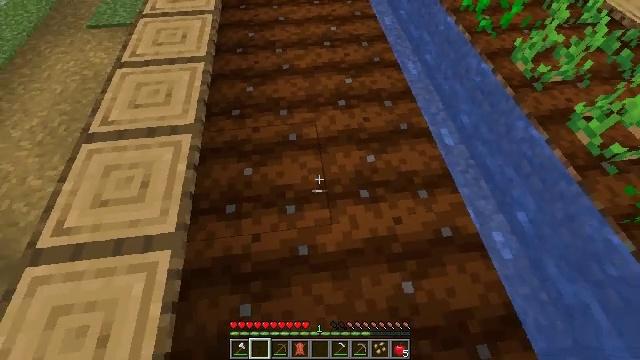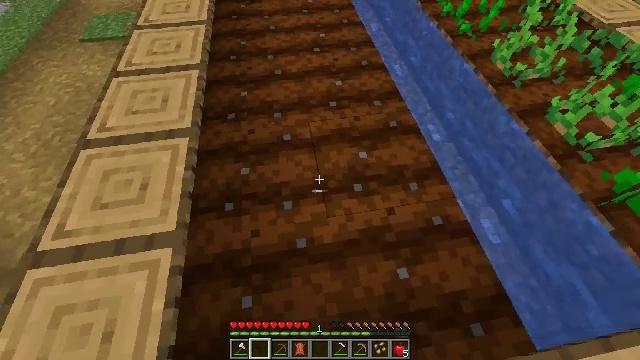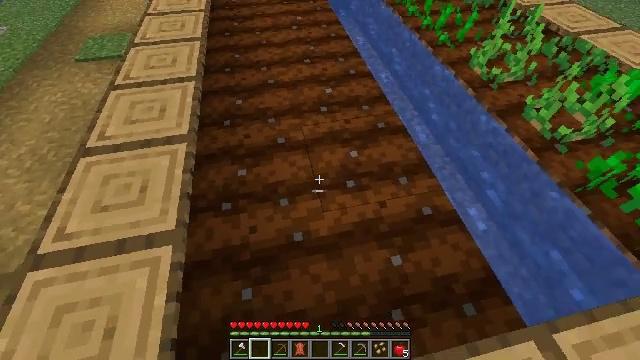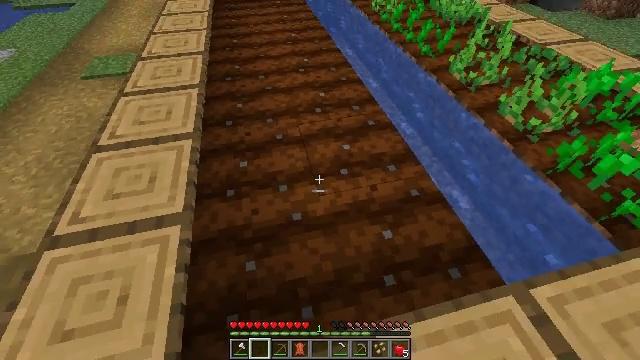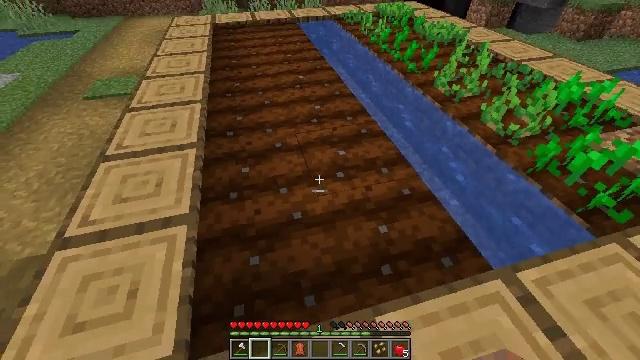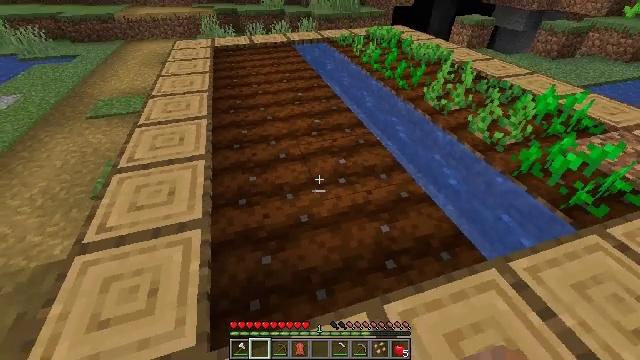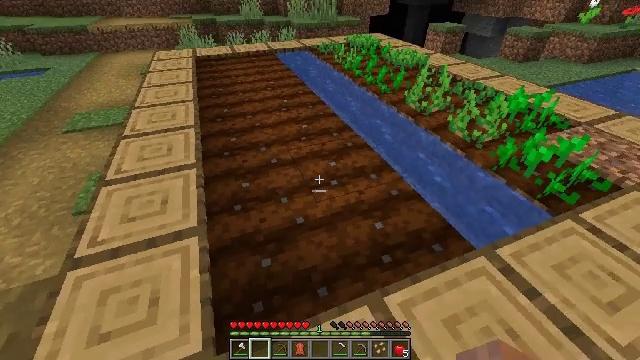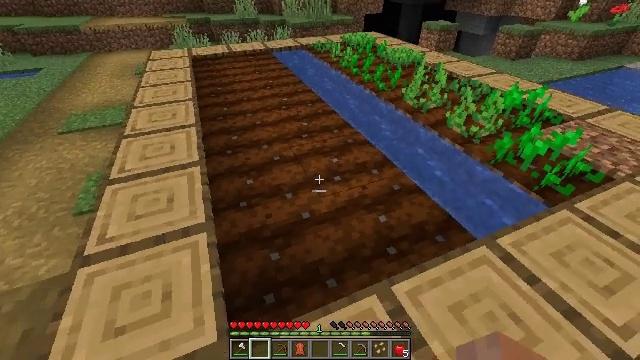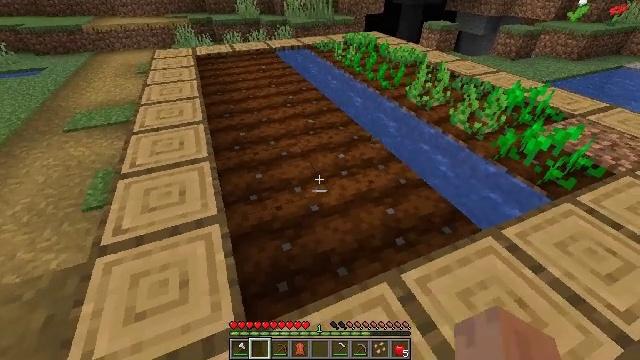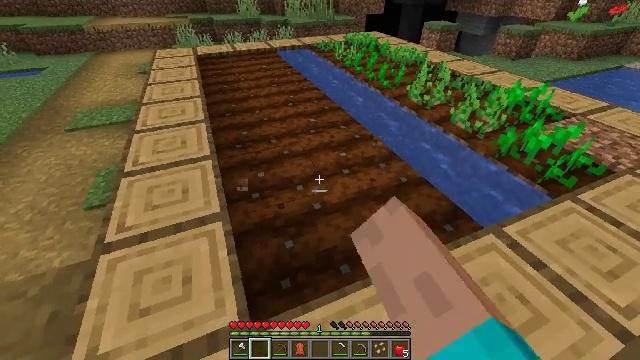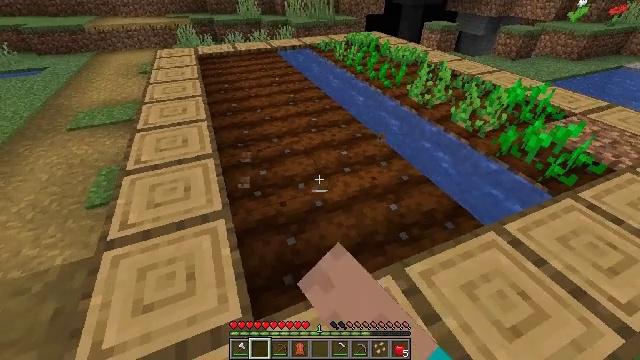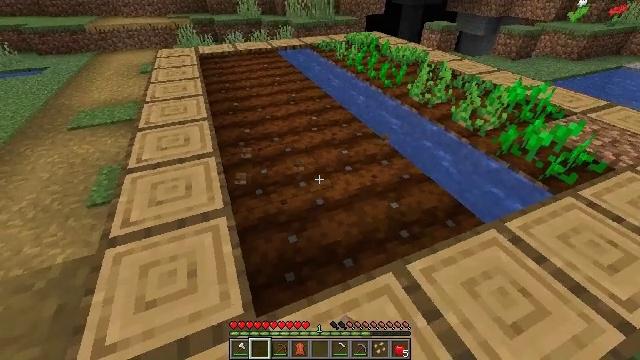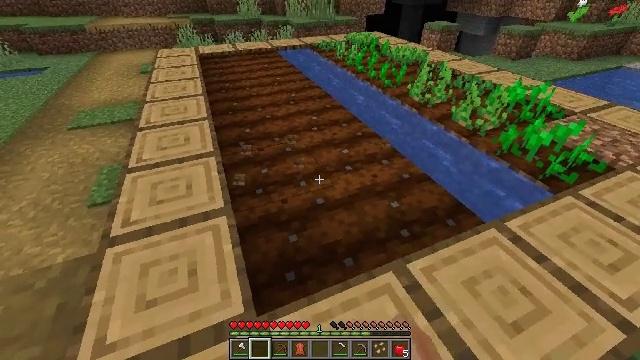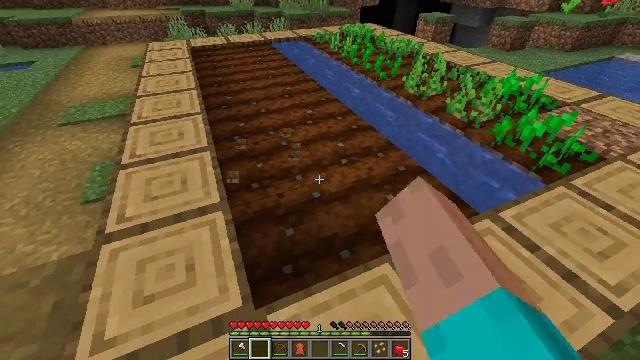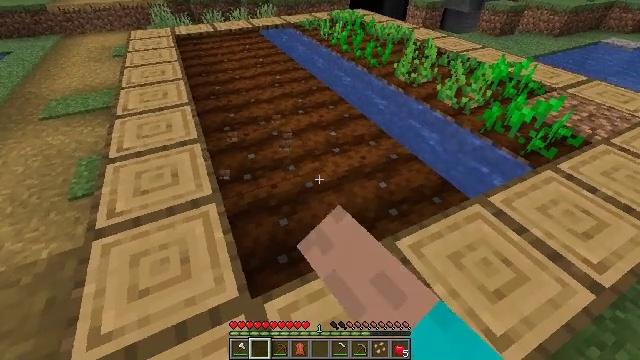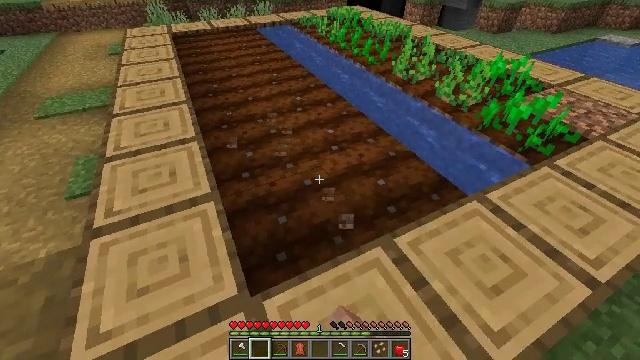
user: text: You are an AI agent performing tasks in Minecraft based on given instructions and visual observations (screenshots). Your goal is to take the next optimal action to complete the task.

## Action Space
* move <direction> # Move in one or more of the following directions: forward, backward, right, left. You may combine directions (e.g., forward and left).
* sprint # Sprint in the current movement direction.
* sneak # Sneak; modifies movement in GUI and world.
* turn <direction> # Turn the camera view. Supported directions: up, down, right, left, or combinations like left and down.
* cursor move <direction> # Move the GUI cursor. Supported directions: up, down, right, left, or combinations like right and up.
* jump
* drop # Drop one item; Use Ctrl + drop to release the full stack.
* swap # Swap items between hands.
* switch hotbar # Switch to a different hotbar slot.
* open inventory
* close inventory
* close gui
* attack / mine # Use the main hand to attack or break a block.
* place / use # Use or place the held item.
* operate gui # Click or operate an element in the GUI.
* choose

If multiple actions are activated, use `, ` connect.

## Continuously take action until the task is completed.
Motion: motion action
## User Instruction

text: Mine the farmland block.
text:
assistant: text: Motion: move back, turn right and up
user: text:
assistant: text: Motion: move back, turn right and up
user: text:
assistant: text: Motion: move back, turn right and up
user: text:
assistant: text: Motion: move back and move left, turn right and up
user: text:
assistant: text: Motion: move back and move left, turn right and up
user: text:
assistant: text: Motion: move left, turn right and up
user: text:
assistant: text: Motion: turn right
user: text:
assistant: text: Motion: attack / mine
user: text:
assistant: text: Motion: attack / mine
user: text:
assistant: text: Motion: attack / mine
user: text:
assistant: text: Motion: attack / mine
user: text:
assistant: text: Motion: attack / mine
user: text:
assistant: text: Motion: turn right and down, attack / mine
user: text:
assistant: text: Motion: turn right and down, attack / mine
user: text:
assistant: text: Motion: attack / mine
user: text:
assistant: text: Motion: attack / mine
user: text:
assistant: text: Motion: attack / mine
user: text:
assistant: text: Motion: attack / mine
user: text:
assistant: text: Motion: attack / mine
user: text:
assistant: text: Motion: attack / mine
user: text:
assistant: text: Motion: attack / mine
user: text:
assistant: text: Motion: attack / mine
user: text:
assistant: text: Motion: attack / mine
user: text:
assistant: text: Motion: attack / mine
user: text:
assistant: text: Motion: attack / mine
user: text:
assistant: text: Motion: attack / mine
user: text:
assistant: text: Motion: attack / mine
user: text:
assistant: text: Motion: attack / mine
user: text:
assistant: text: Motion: no_op
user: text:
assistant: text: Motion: no_op